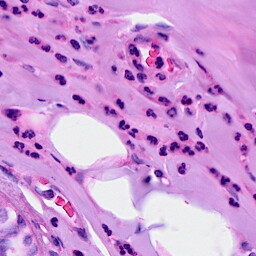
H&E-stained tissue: Breast